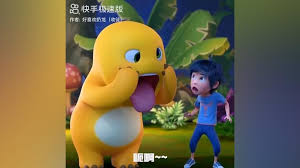
Label: nailong